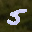
Label: 5